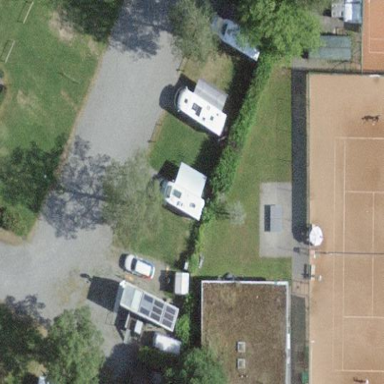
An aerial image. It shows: Camp pitch for tourism.